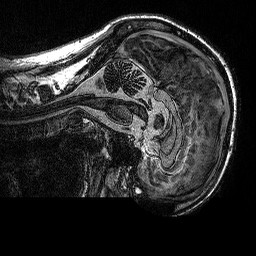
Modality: MP2RAGE
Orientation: sagittal
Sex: male
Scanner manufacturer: siemens
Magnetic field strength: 3 T
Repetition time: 5 s
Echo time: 0.00292 s